Aerial crown-view tile of a tropical tree (Barro Colorado Island, Panama), acquired 20240611:
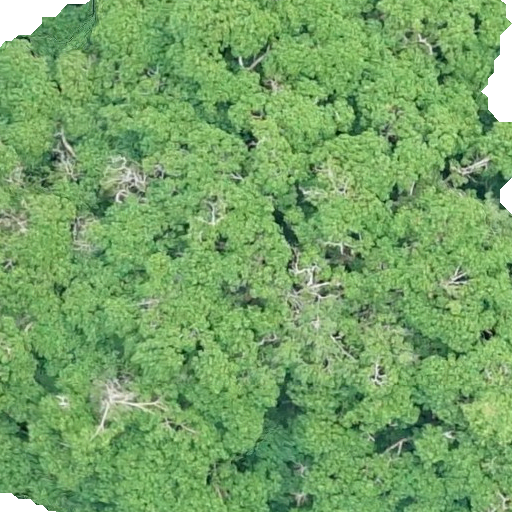
Species: Hura crepitans
GBIF accepted scientific name: Hura crepitans
Crown area: 583.485 m²